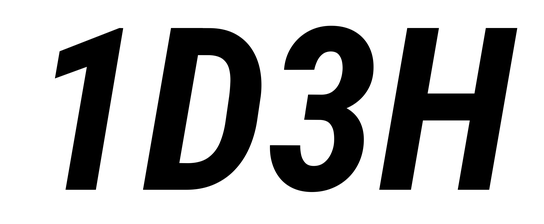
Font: Roboto-Italic_Condensed_Bold_Italic